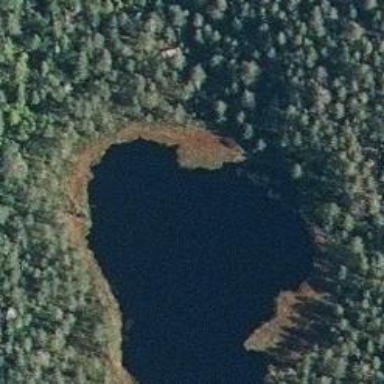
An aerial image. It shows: Pond surrounded by natural water.